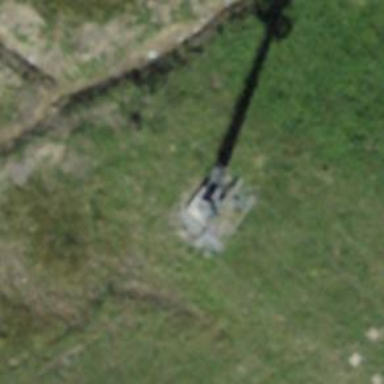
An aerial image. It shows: Pylon for aerialway.